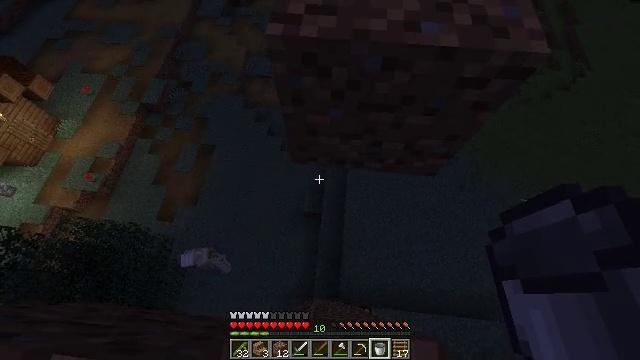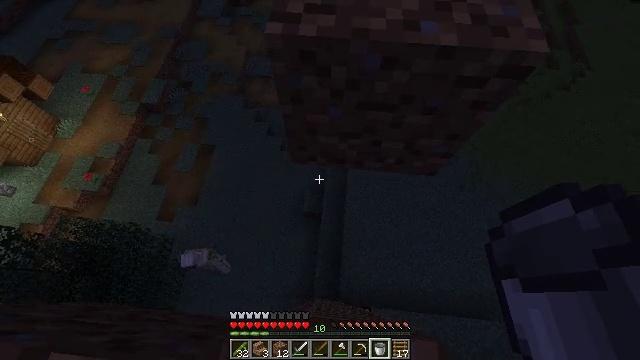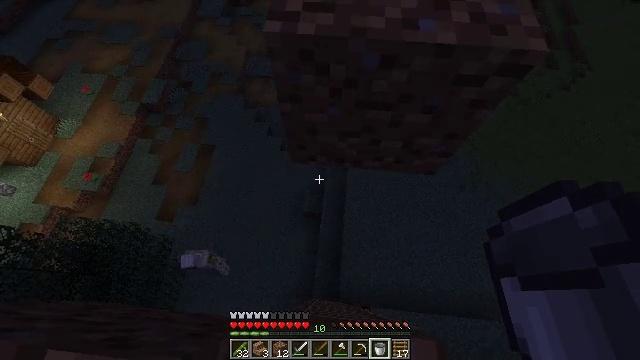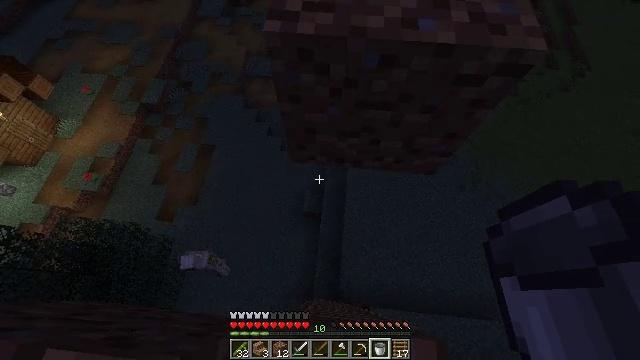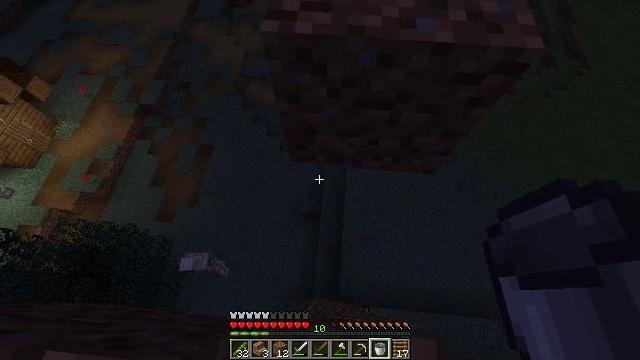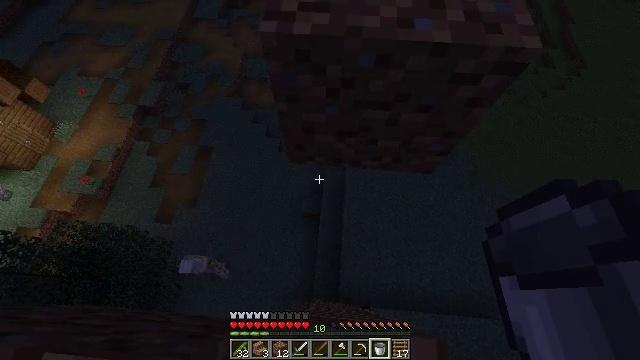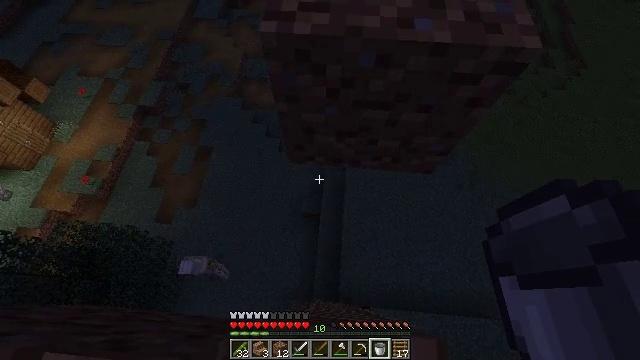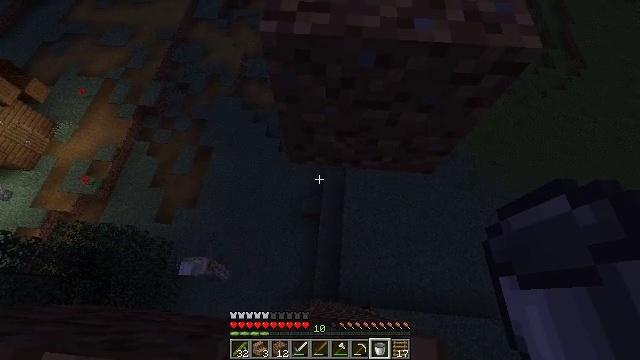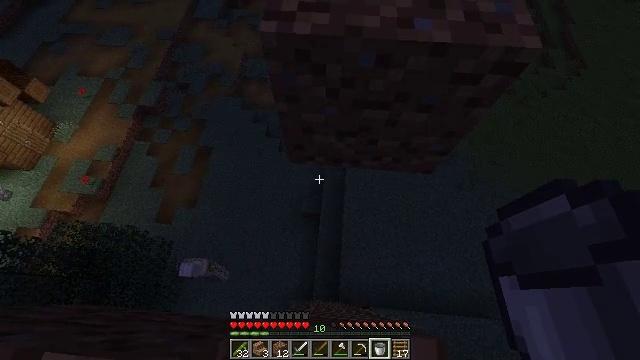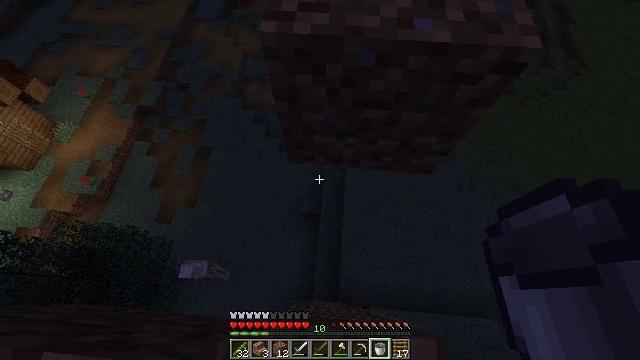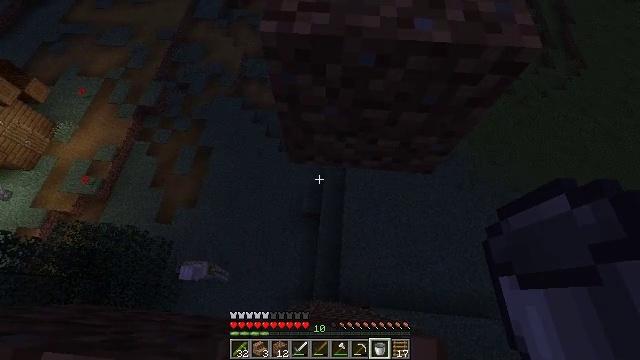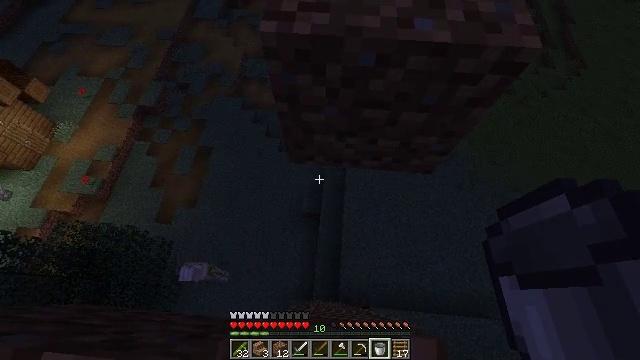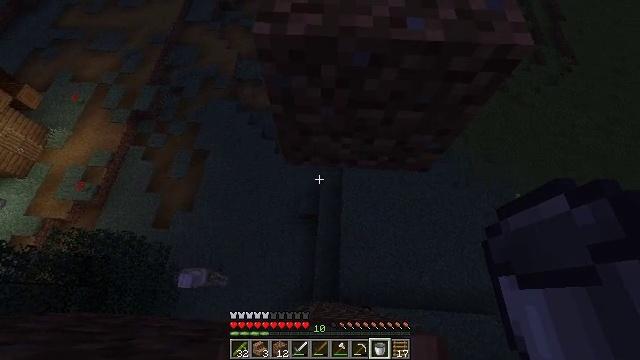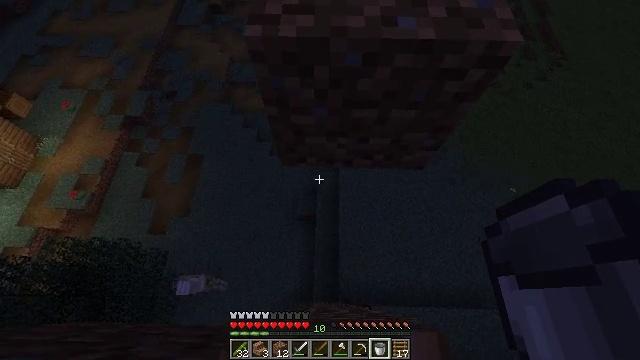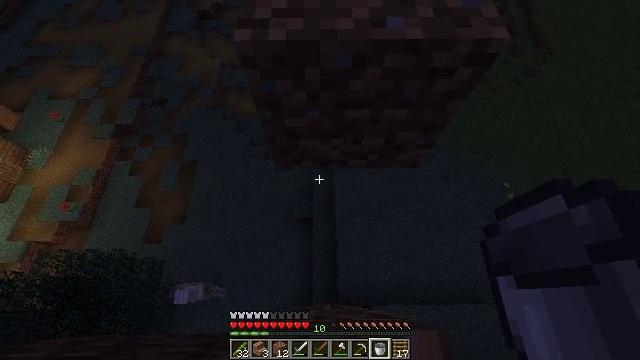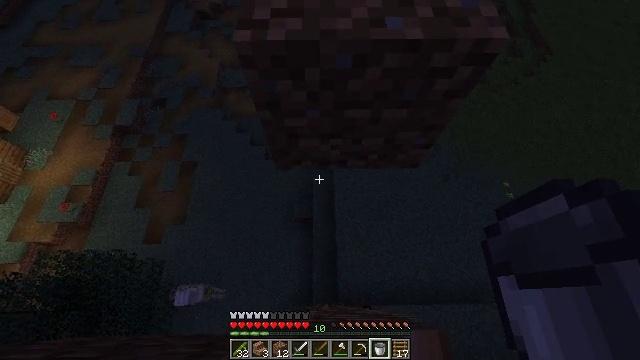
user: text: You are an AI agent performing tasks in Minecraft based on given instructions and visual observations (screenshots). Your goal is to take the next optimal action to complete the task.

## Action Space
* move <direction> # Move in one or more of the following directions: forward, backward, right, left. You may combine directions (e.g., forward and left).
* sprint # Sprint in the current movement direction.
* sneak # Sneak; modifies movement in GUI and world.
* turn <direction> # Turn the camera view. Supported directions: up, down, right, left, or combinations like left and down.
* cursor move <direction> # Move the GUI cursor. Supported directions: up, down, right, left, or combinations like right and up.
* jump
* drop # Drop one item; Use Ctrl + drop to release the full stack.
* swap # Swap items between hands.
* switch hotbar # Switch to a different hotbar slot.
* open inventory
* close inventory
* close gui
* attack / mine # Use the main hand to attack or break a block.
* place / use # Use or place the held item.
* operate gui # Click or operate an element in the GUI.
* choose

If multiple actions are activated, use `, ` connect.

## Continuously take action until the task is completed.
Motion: motion action
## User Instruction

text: Mine jungle planks from a structure.
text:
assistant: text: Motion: no_op
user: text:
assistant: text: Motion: no_op
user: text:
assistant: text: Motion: no_op
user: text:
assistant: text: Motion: no_op
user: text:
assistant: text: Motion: no_op
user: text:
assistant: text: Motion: no_op
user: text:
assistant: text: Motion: no_op
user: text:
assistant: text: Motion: no_op
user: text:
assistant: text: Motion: no_op
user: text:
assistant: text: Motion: no_op
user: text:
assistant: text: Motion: no_op
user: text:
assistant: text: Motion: turn right
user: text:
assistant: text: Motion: turn right
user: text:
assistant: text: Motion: turn right
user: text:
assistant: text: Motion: no_op
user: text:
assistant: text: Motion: no_op
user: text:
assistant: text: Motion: no_op
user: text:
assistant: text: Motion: no_op
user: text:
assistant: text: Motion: move forward
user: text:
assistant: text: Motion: move forward
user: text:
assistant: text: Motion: move forward
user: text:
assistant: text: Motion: move forward
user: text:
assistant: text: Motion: no_op
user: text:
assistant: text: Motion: no_op
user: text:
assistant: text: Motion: no_op
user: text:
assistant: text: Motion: no_op
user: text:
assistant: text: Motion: no_op
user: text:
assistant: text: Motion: turn right
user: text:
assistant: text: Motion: turn right and down
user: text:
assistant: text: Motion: turn right and down